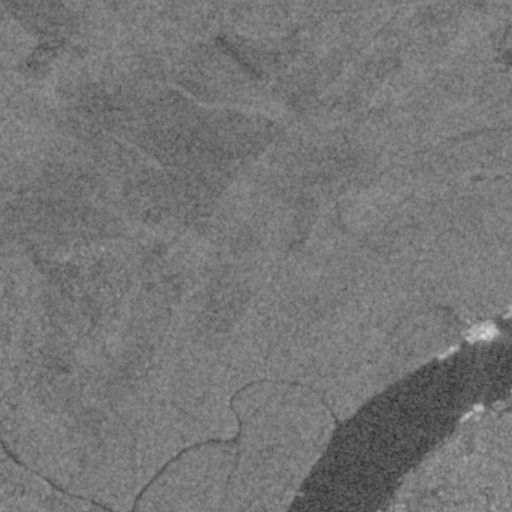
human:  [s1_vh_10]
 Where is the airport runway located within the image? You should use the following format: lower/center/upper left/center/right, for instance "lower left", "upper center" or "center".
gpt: The airport runway is located in the upper left of the image.
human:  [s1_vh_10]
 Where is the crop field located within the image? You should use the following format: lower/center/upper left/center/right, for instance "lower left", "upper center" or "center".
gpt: The crop field is located in the lower left of the image.
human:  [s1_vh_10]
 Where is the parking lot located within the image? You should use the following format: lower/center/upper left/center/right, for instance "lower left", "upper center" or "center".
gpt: The parking lot is located in the lower right of the image.
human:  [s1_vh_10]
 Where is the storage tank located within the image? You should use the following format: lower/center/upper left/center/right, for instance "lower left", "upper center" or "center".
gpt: The storage tank is located in the lower right of the image.
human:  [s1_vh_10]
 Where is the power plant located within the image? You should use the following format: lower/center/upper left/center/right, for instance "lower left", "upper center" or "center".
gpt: There is no power plant in the image.

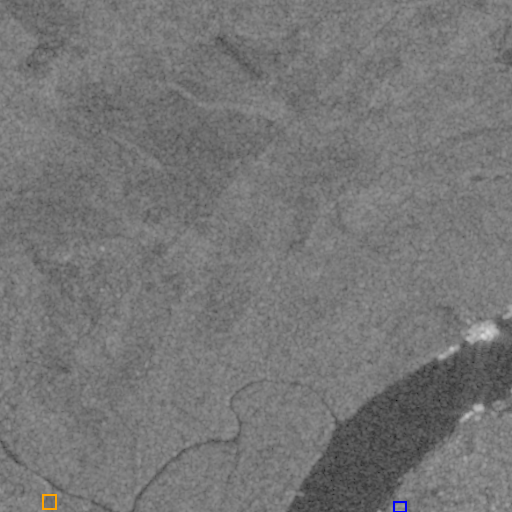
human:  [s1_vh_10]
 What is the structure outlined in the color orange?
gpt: The structure outlined in orange is a park.
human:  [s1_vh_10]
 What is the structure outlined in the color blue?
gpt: The structure outlined in blue is a building.
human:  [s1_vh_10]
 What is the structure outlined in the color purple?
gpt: There is no purple outline.